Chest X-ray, PA view. Patient: 46 years old, sex M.
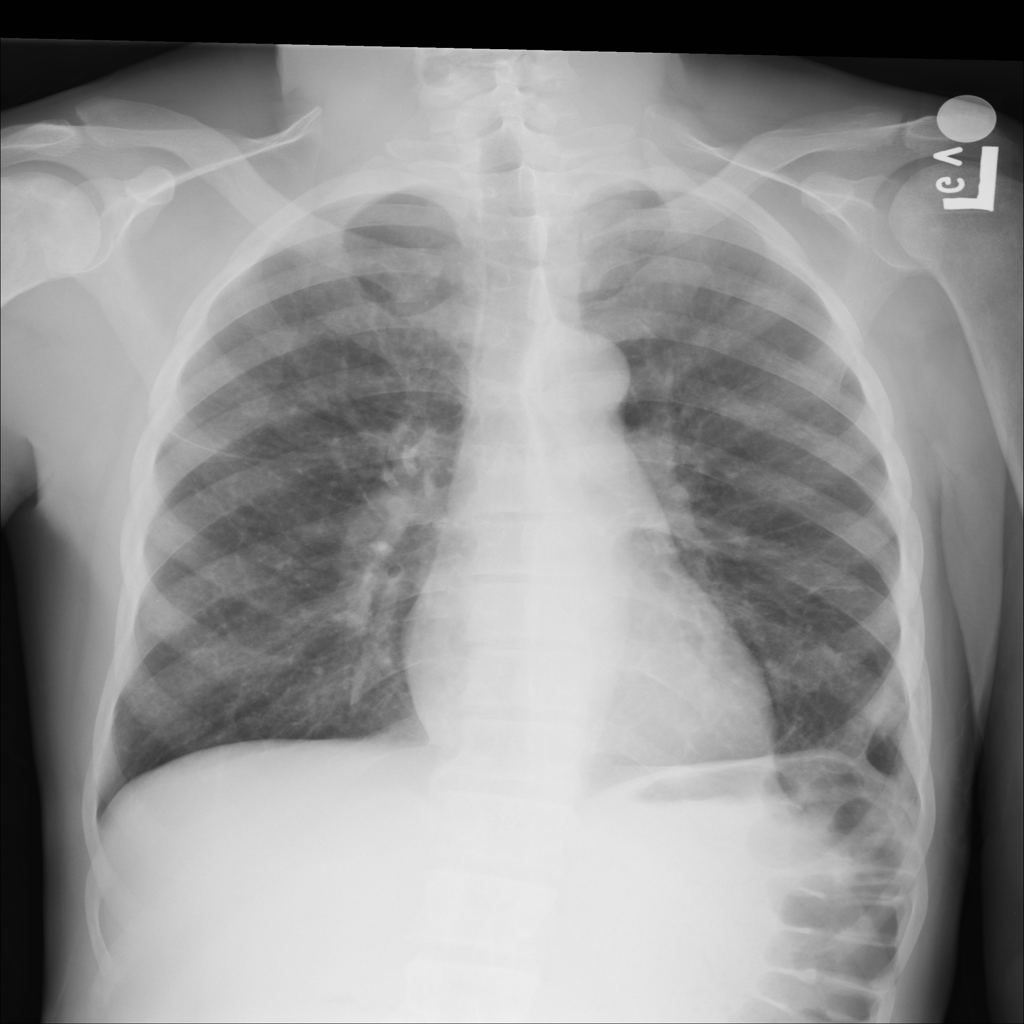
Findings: No Finding